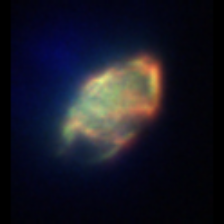
Taxon: Ciliates
Group: Other